Field crop: maize
Growth stage: 2
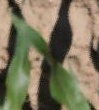
Species: maize